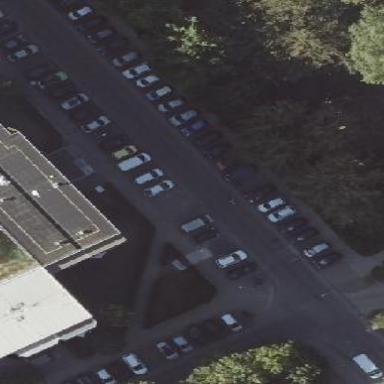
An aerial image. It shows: Parking available on the street side.